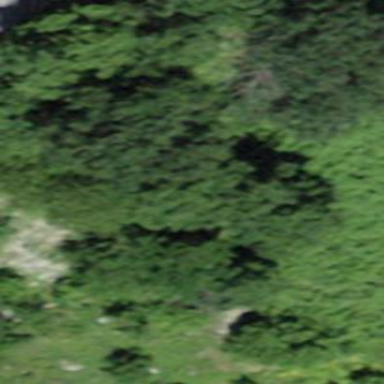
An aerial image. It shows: Forest area.